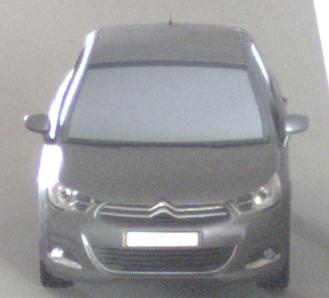
Make: Citroen
Model: C4 VTi 95
Detailed model: C4 (II)
Model produced from: 2012/08
Model produced until: 2013/06
Doors: 5
Color: gray
Road condition: dry road
Daytime: midday
Contrast: medium contrast